Question: I can't seem to get the javascript files to update in VS2013, asp.net using bundles. The image is after I have done a clean/rebuild, bundle clear and resetall, and deleted the browser history in IE (including cookies, website data, temp files and website files.) I have wasted day after day trying to get my site working. I have googled this a hundred times and found no satisfactory answers. What am I missing? There has got to be an easy way to do this.

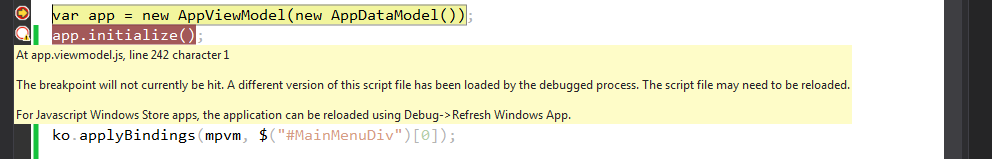
Answer: As I said in the comment, don't use bundles during development of javascript or CSS files at all.
Just comment out the part where the bundle is rendered and include the corresponding files the classic way like this:
'''
<script src="~/Scripts/myscript.js?v=@DateTime.Now.Ticks" type="text/javascript"></script>
'''
When deploying the project remove that line and reactivate the previously commented bundle-rendering call.
Because the uri-parameter version string of the "classic-approach" is changing on each request you can be sure that you always have the latest version of javascript file and are not dependent on some CacheDependency of the Bundle-Framework to trigger or update (which apparently is not working all of the time).
Just don't forget to remove that manual script include so that your users' browsers can actually cache the resources.